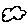
Label: cloud